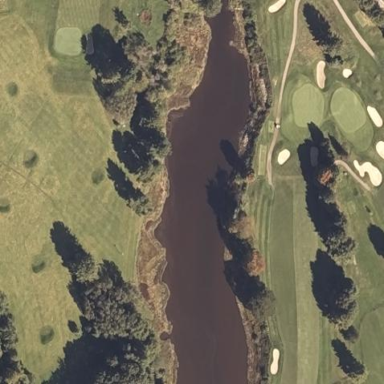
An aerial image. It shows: River flowing through golf lateral water hazard. It is natural water feature.